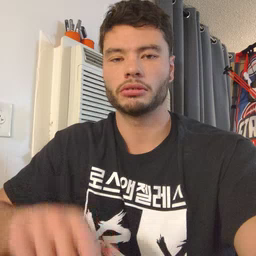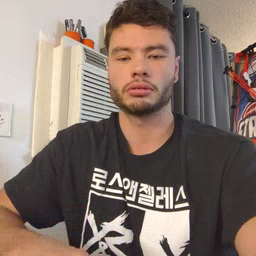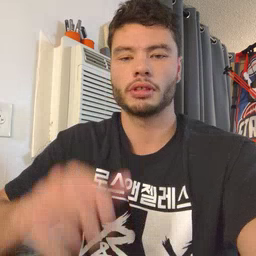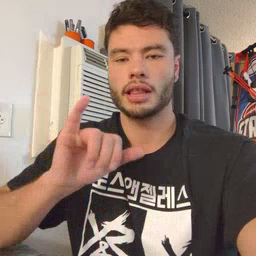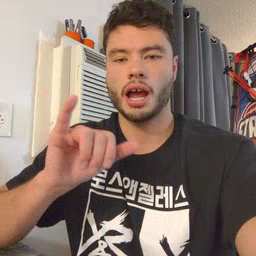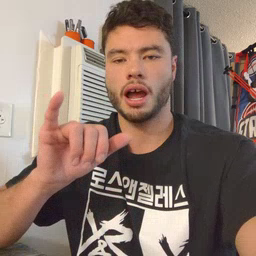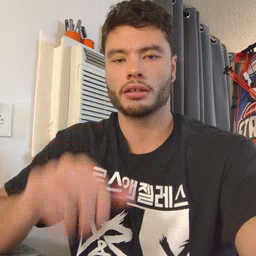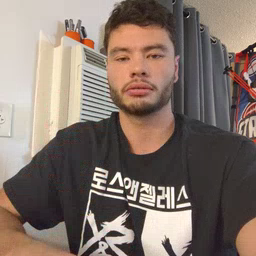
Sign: like